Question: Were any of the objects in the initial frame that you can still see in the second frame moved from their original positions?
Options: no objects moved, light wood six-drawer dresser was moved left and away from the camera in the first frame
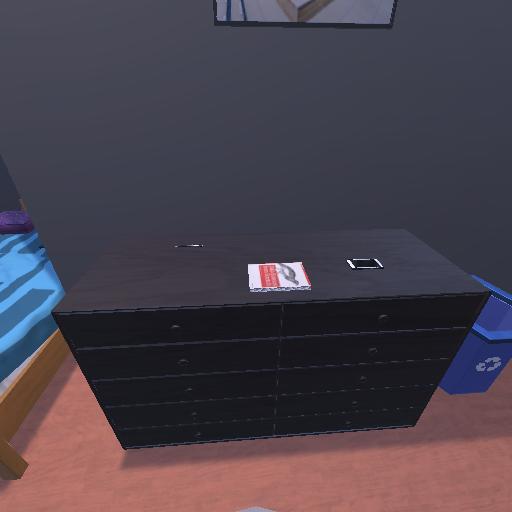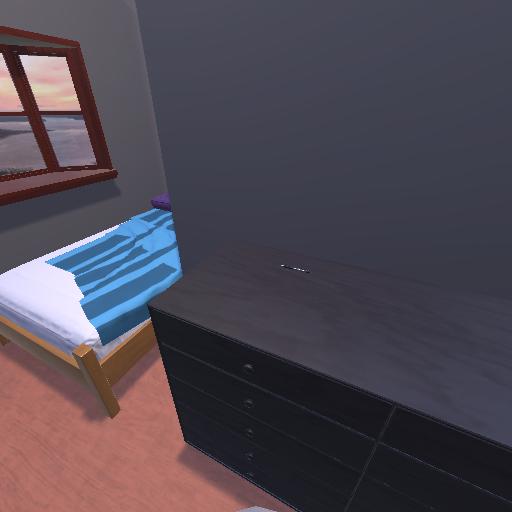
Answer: no objects moved